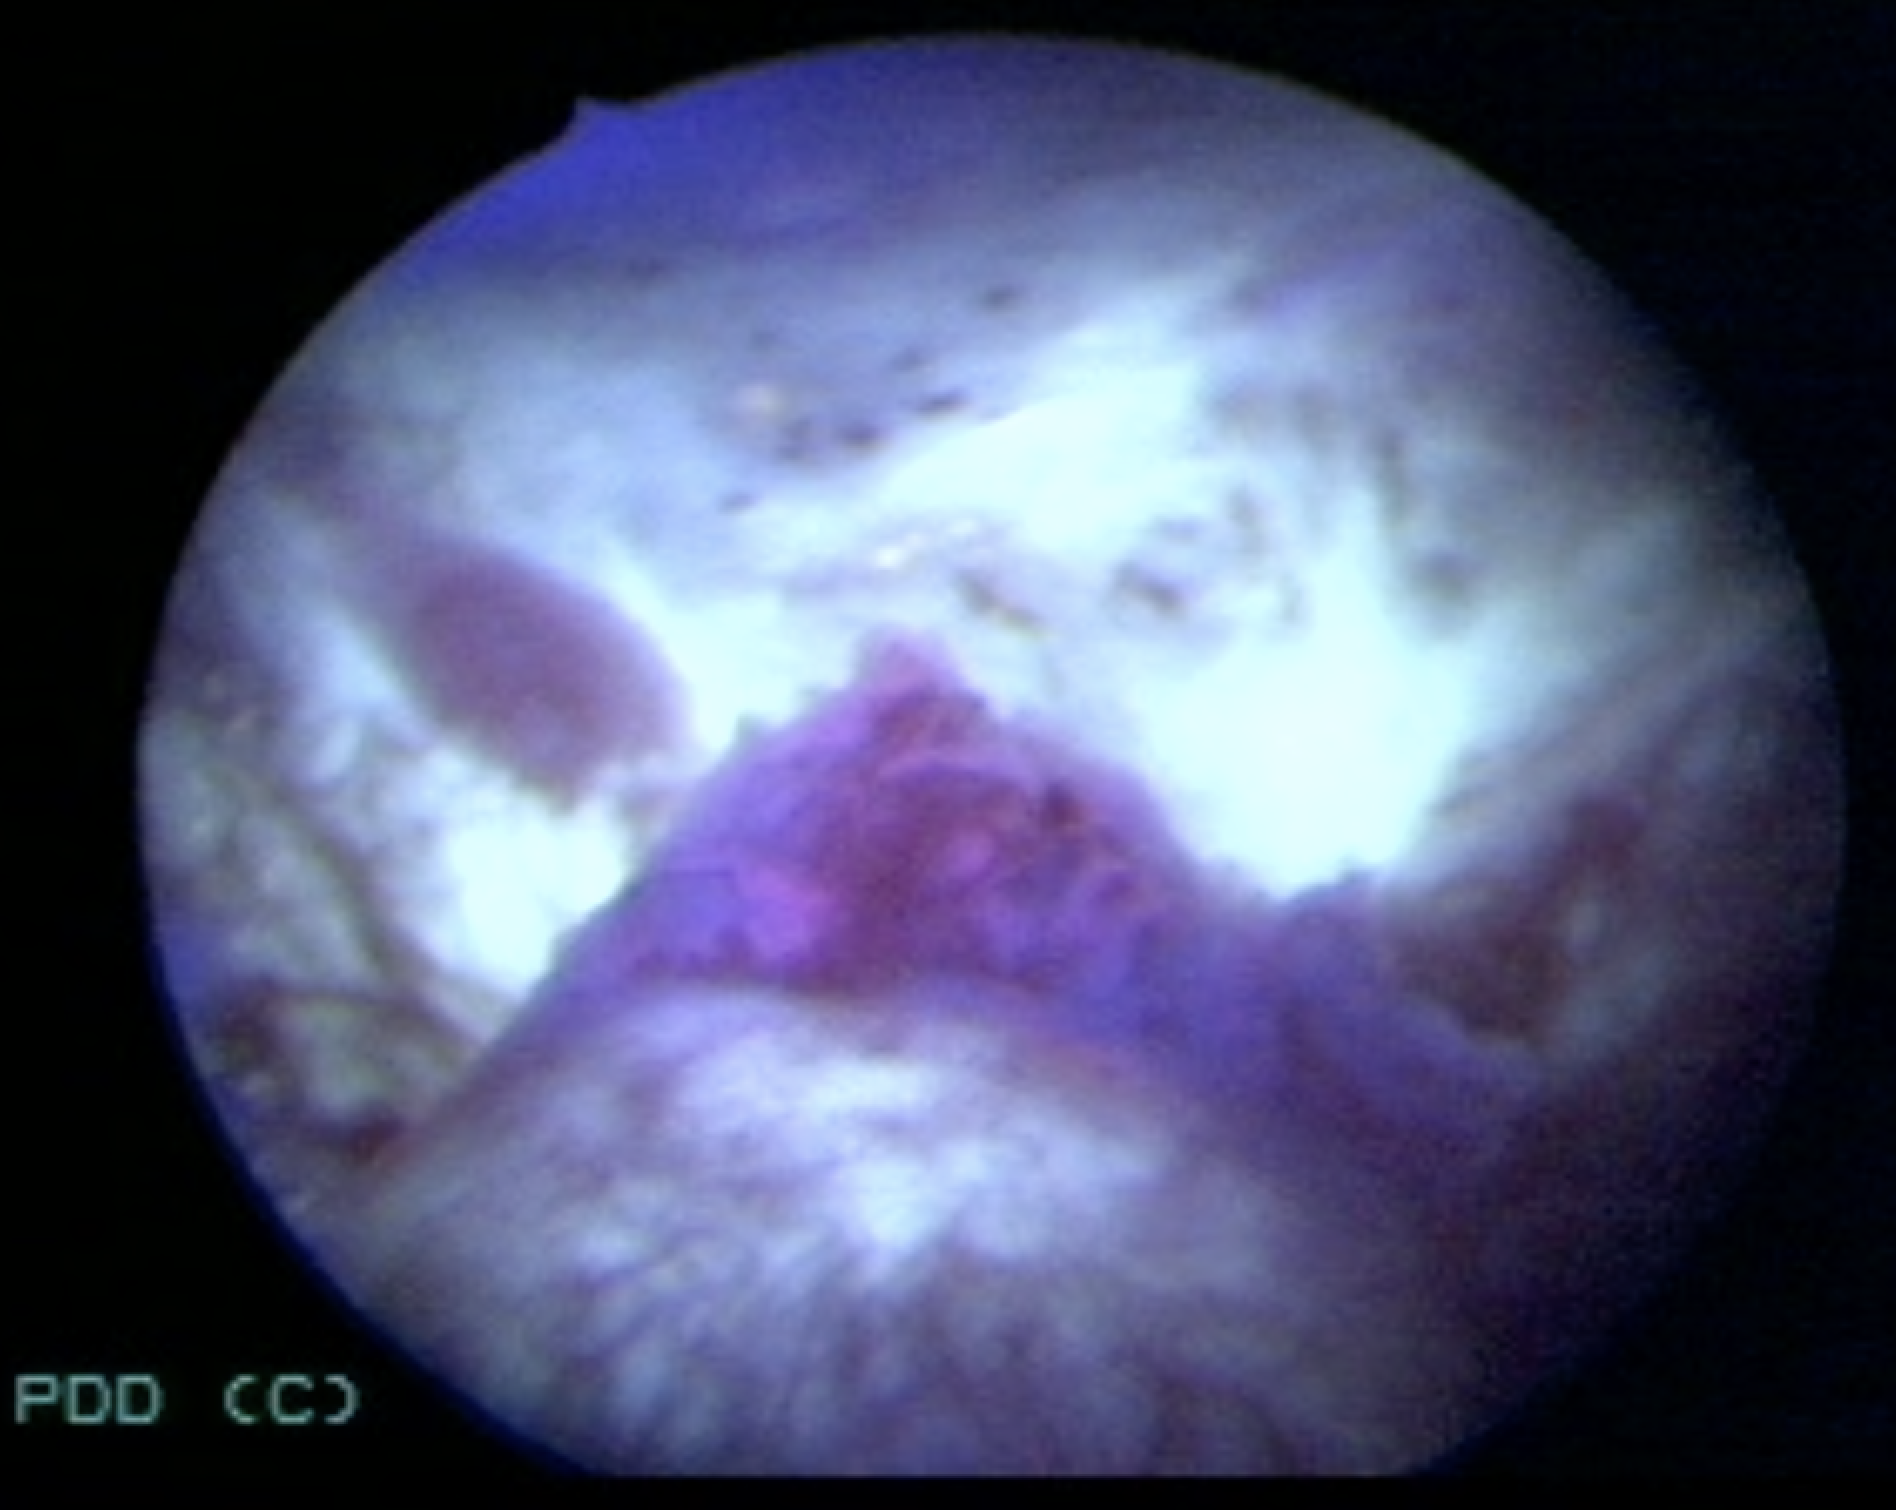
Modality: BLC
Class: Malignant
Subclass: HighGradePapillary
Lesion: Multifocal
Multifocal: 2 to 7
Stage: Ta
Morphology: Papillary
Bladder cancer association: Yes